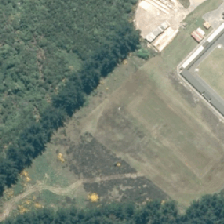
Land cover: urban_build_up